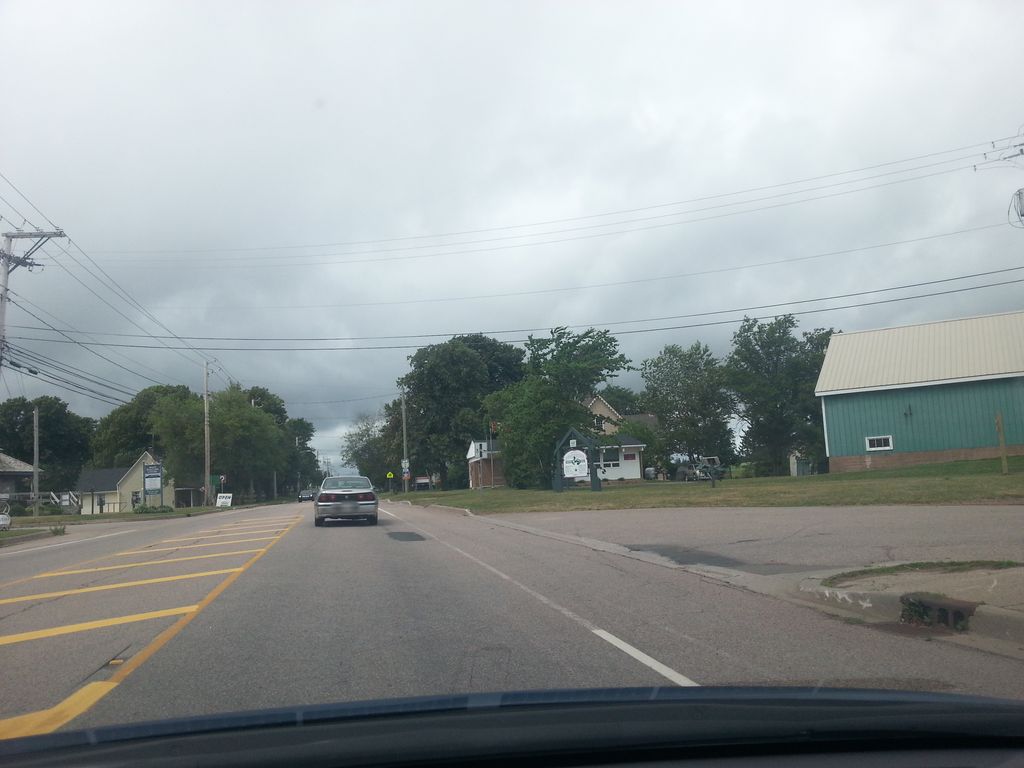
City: charlottetown